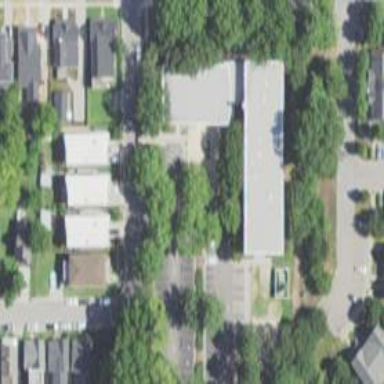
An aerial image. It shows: Commercial building.